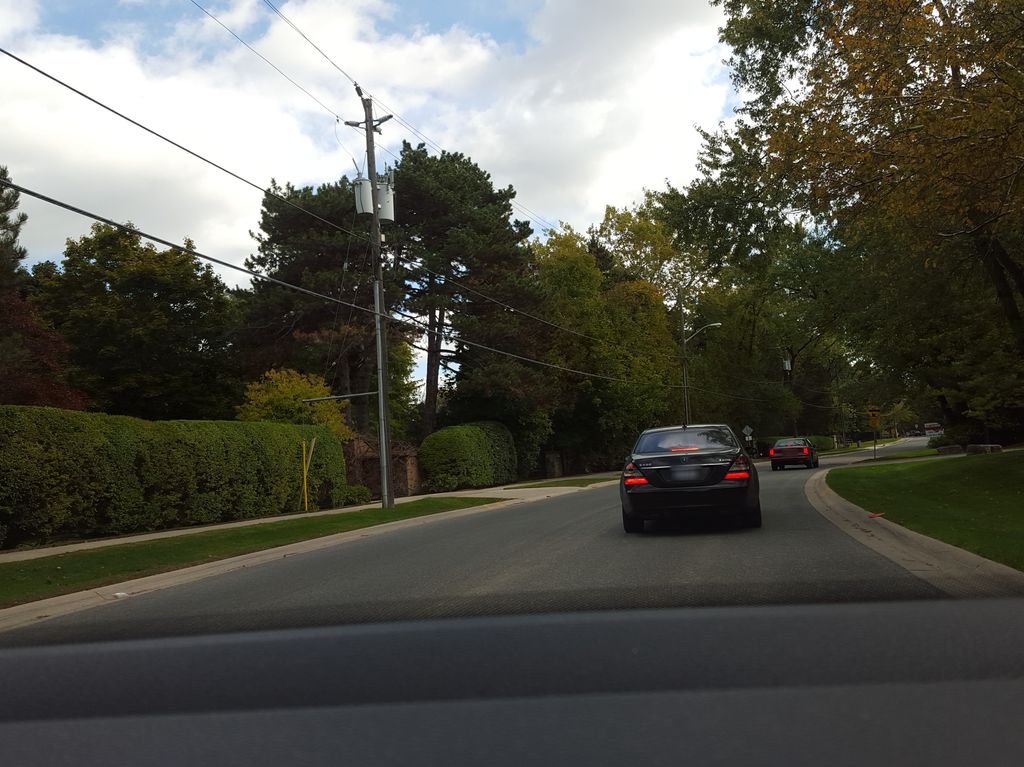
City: toronto